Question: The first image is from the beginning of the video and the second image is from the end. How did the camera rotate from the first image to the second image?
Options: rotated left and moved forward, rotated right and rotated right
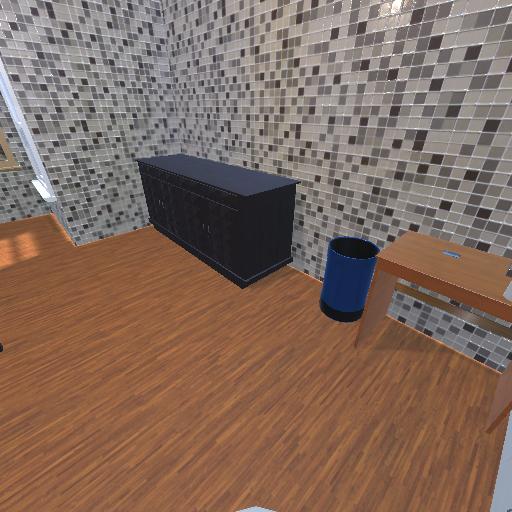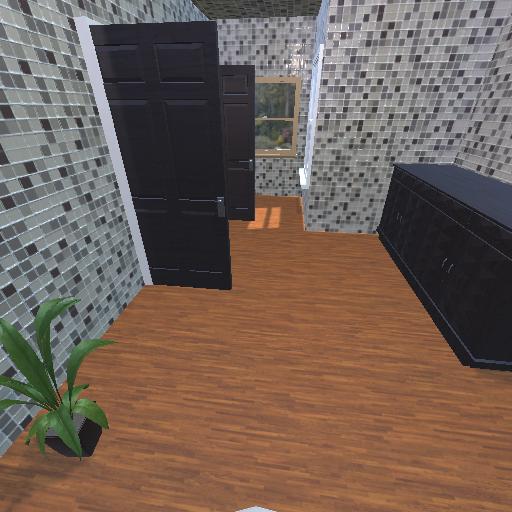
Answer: rotated left and moved forward